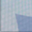
Piece: xx